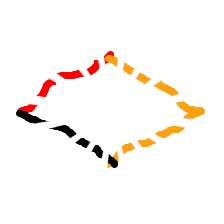
Shape: rhombus